Question: I'm having trouble running my spring project from inside Eclipse.
This is the error I get:
'''
SEVERE: Error configuring application listener of class org.springframework.web.context.ContextLoaderListener
java.lang.ClassNotFoundException: org.springframework.web.context.ContextLoaderListener
'''
Here are the Tomcat settings:

I don't understand why it's not working, the spring classes are included in the classpath.
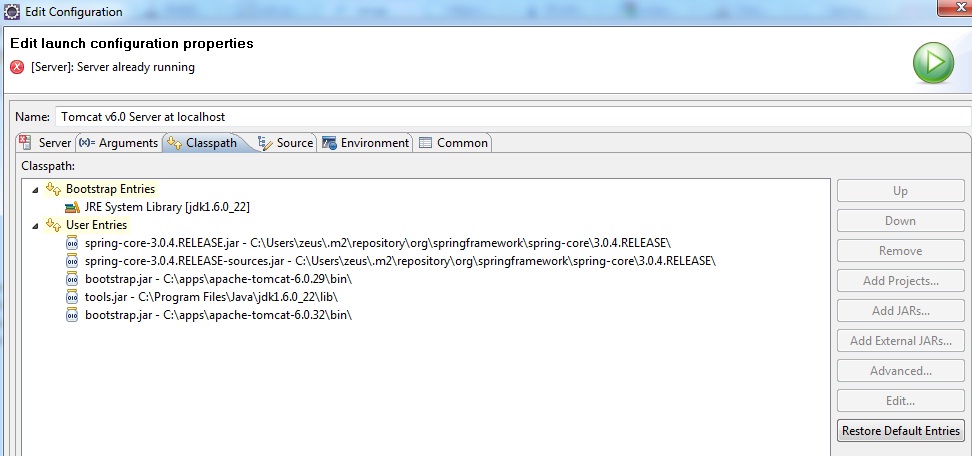
Answer: You need the spring-web jar. I see you're using maven:
'''
<dependency>
<groupId>org.springframework</groupId>
<artifactId>spring-web</artifactId>
<version>3.0.5.RELEASE</version>
</dependency>
'''
NOTE: that the latest release is 3.0.5.RELEASE. Also, you can identify the spring project by the package, i.e. 'org.springframework.web'